Interaction volume radius: 5 \u00c5
Interaction volume height: 30 \u00c5
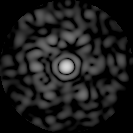
Disorder parameter: 0.8462